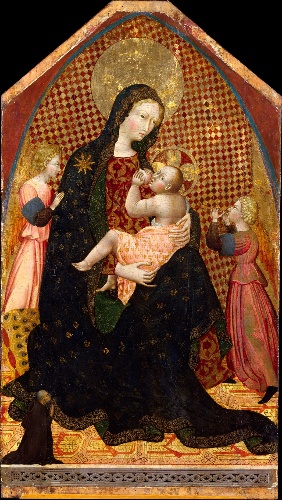
Title: Madonna and Child with Two Angels and a Donor
Artist: Giovanni di Paolo (Giovanni di Paolo di Grazia)
Artist bio: Italian, Siena 1398–1482 Siena
Date: ca. 1445
Object type: Painting
Classification: Paintings
Medium: Tempera on wood, gold ground (partly checkered with modern red glazes)
Dimensions: Shaped top: overall 57 1/8 x 32 in. (145.1 x 81.3 cm); painted surface 54 1/4 x 32 in. (137.8 x 81.3 cm)
Department: European Paintings
Credit line: Bequest of George Blumenthal, 1941
Accession year: 1941
Repository: Metropolitan Museum of Art, New York, NY
Tags: Madonna and Child|Men|Nursing|Angels